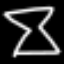
Label: hourglass